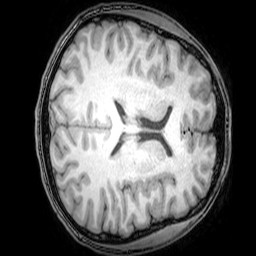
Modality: T1w
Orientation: axial
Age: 24
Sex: male
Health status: healthy
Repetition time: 0.081 s
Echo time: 0.037 s